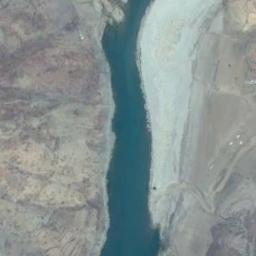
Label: river